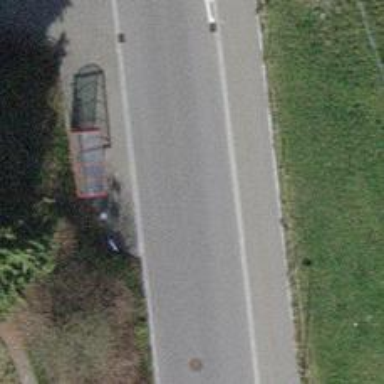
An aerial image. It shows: Bus stop with designated public transport stop position.